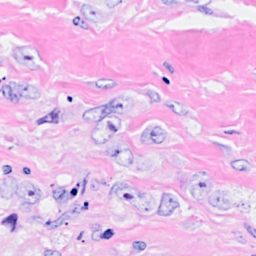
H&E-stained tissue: Breast